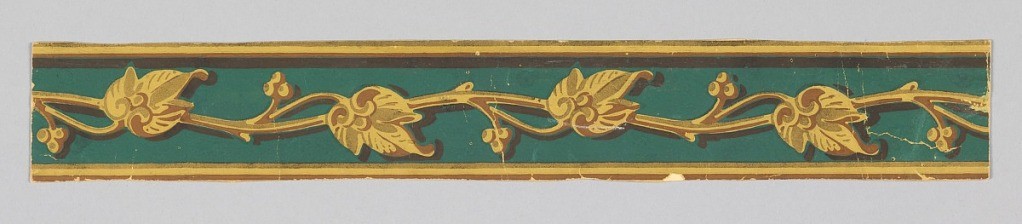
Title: Border
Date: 1860–1900
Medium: Block-printed on machine-made paper
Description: Matte finish with metallic gold highlights. Centered on this border is an undulating foliate vine. The edges are striped. Printed in green, metallic gold, ochre, tan and brown.

H# 193